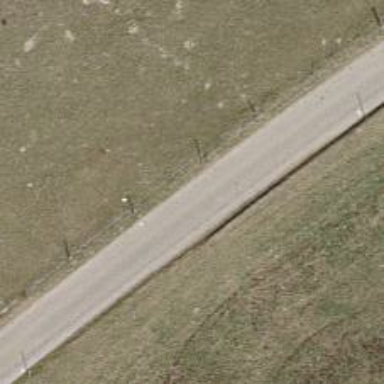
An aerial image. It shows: Unclassified road.